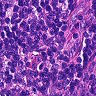
Metastatic tissue present: no